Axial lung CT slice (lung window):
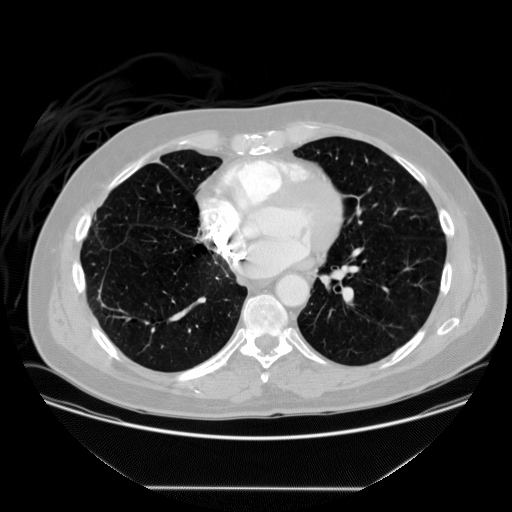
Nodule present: no